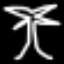
Label: palm tree